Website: macys
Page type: billing-address
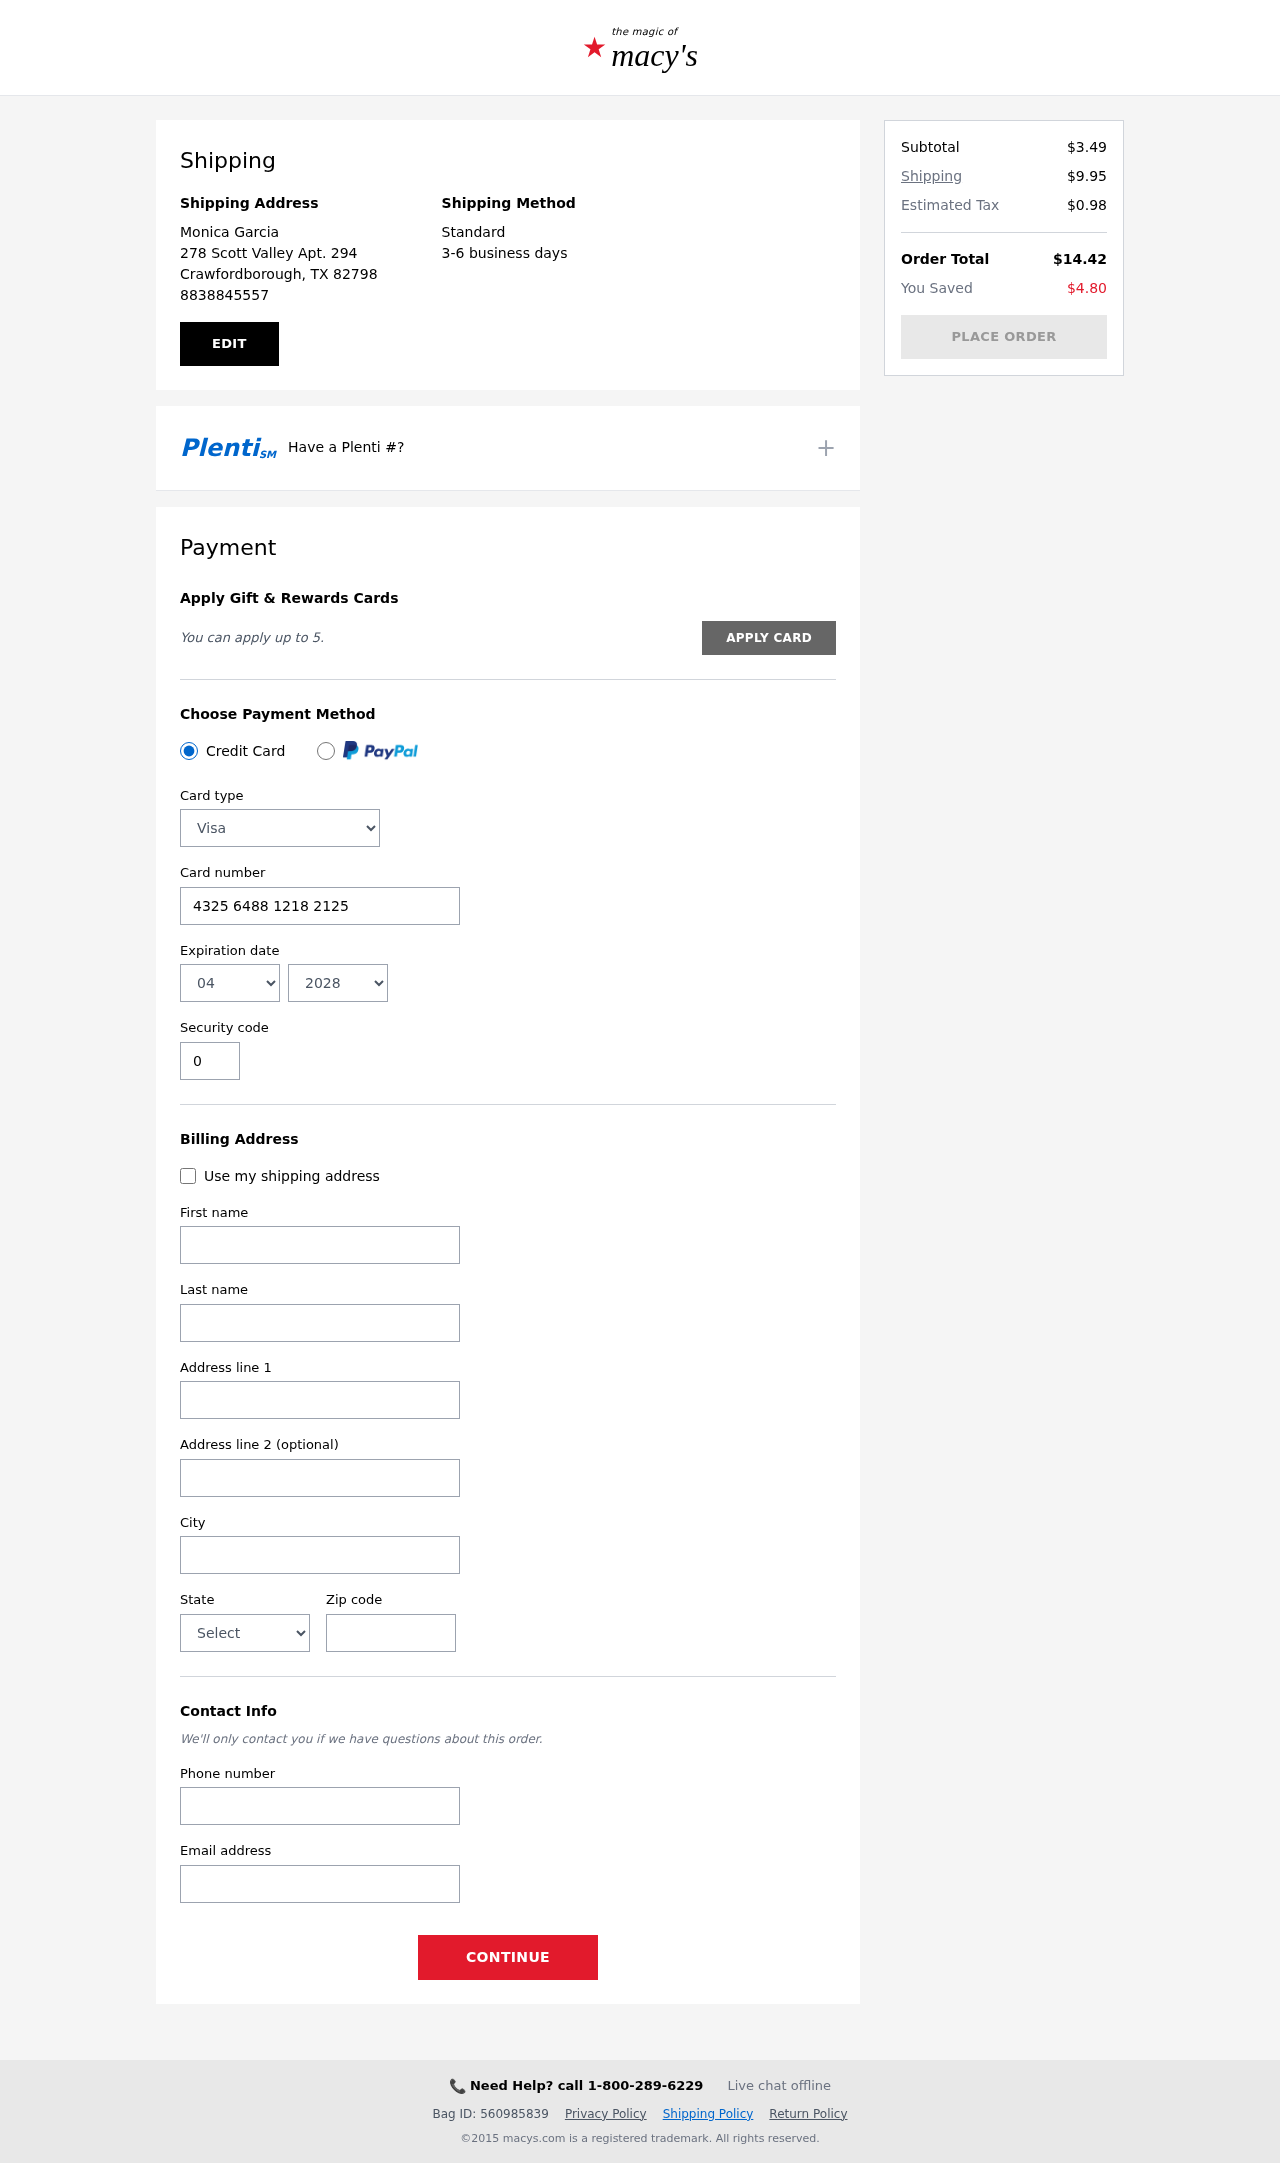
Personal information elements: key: PII_CARD_CVV
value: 024
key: PII_CARD_EXPIRY_MONTH
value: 04
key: PII_CARD_EXPIRY_YEAR
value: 28
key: PII_CARD_NUMBER
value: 4325 6488 1218 2125
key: PII_CARD_TYPE
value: Visa
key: PII_CITY
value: Crawfordborough
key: PII_CITY_STATE_ZIP
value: Crawfordborough, TX 82798
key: PII_EMAIL
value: monicagarcia@yahoo.com
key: PII_FIRSTNAME
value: Monica
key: PII_FULLNAME
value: Monica Garcia
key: PII_LASTNAME
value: Garcia
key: PII_PHONE
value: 8838845557
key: PII_POSTCODE
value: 82798
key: PII_STATE
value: Texas
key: PII_STREET
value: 278 Scott Valley Apt. 294
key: PII_STREET2
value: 7606 Martinez Court
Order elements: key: ORDER_SUBTOTAL
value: $3.49
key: ORDER_SHIPPING_COST
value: $9.95
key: ORDER_TAX
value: $0.98
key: ORDER_TOTAL
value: $14.42
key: ORDER_SAVINGS
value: $4.80